Question:
If you do var_dump((799-639.20)*100/799); it will gives float(20) as result. If I int conversion, I get 19. Can anybody explain on what might be happening here?
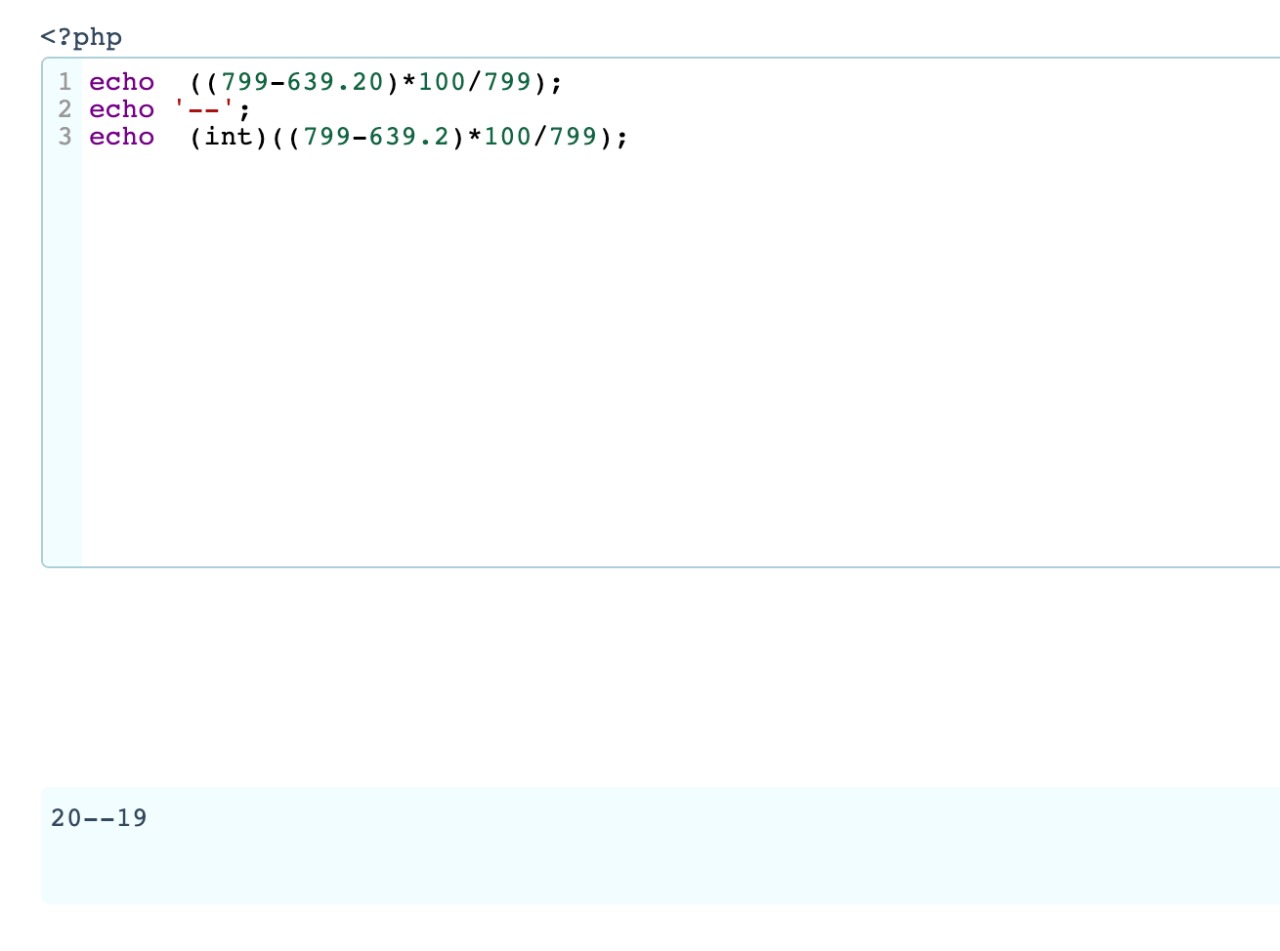
Answer: I cannot speak to the official semantics of PHP, but, quite likely:
- '(799-639.20)*100/799)'- 'var_dump'- '(int)(799-639.20)*100/799)''int'